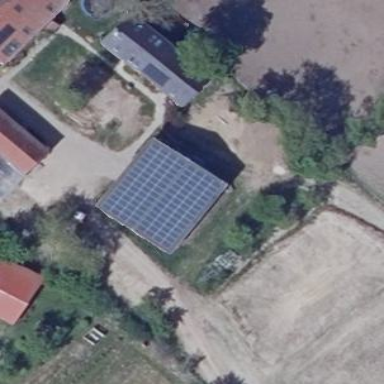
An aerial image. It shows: Building featuring small installation solar photovoltaic panel for electricity generation.